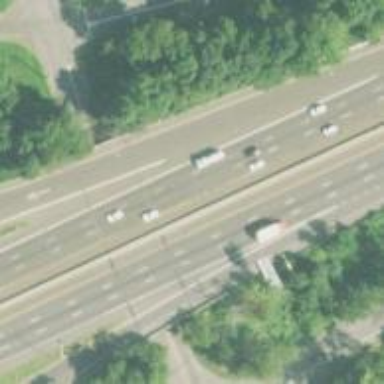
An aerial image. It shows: Motorway link.